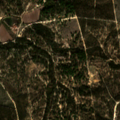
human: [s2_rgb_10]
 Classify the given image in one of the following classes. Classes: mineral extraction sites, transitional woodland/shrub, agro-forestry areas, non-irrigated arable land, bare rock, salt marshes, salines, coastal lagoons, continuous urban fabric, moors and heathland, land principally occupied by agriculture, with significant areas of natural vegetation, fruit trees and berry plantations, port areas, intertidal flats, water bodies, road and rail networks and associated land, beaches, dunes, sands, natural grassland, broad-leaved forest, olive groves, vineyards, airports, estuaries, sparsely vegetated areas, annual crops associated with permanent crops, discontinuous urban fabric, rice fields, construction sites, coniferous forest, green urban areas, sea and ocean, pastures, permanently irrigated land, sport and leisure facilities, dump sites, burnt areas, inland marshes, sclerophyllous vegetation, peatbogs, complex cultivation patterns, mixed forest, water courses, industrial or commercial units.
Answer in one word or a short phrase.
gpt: non-irrigated arable land, agro-forestry areas, broad-leaved forest, transitional woodland/shrub